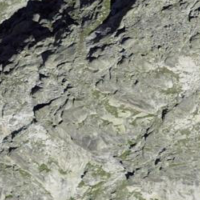
EUNIS habitat code: 48
Species observed at this site:
Capra ibex